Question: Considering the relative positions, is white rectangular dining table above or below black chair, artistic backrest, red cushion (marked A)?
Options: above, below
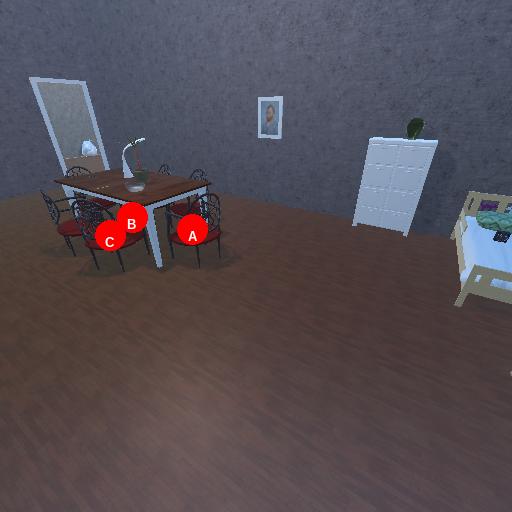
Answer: above